Field crop: tomato
Growth stage: 2
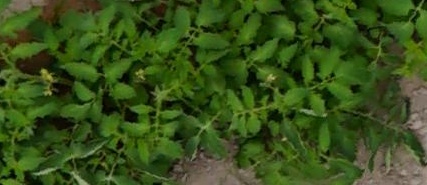
Species: tomato